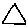
Label: triangle